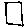
Label: square